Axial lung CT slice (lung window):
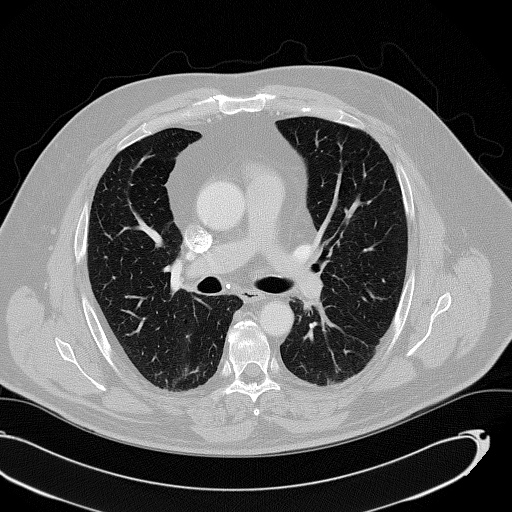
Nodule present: no